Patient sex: M
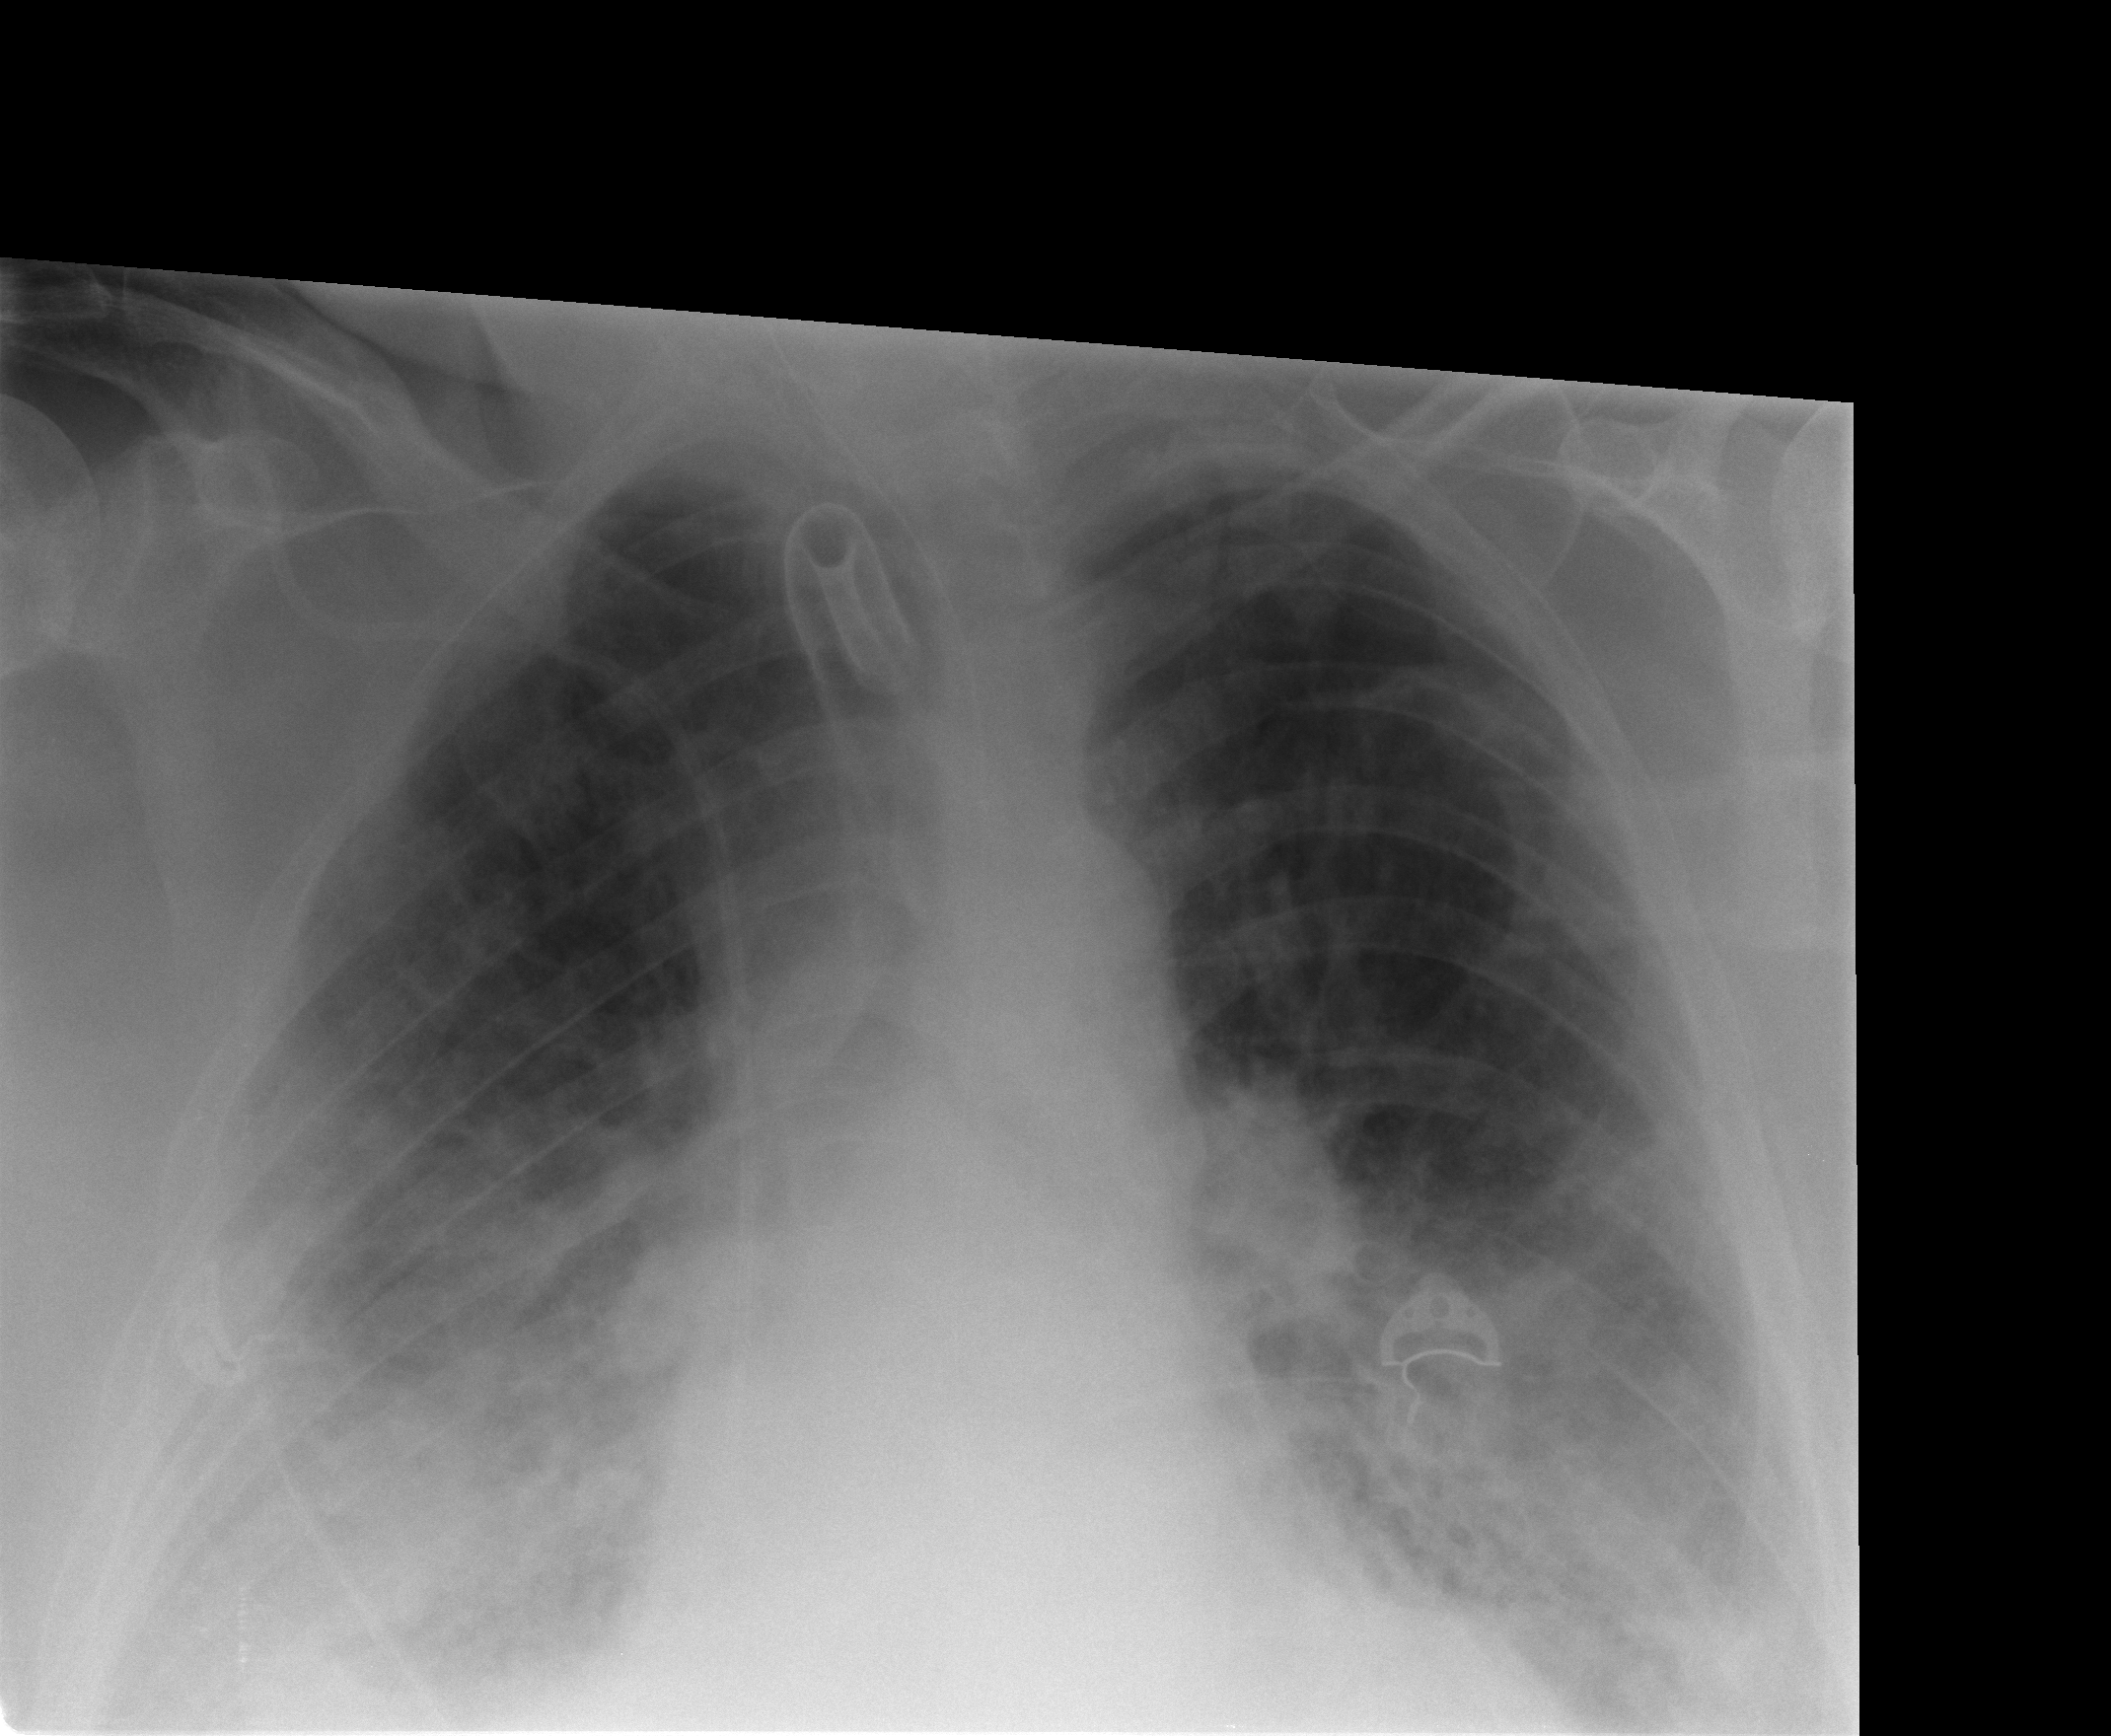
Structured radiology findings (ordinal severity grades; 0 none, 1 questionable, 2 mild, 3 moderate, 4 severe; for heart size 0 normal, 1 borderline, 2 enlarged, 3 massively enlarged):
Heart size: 0
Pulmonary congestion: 2
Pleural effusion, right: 2
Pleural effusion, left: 0
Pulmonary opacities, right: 3
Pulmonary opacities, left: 2
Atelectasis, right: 3
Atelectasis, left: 3